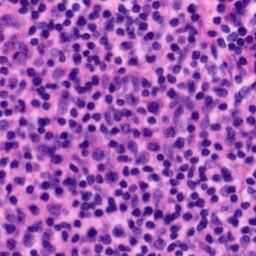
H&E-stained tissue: Tonsil